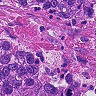
Metastatic tissue present: yes